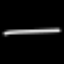
Label: line